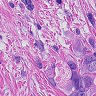
Metastatic tissue present: yes